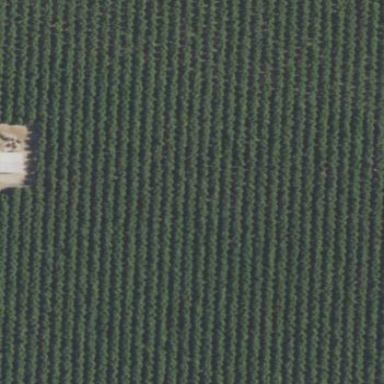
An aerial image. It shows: Beautiful vineyard in the countryside.